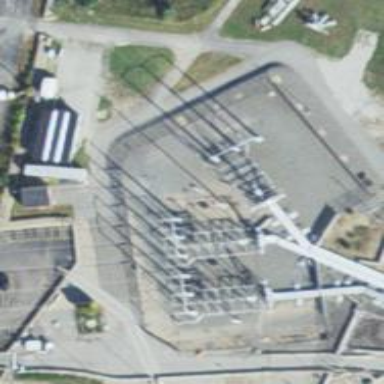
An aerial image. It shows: Power tower.